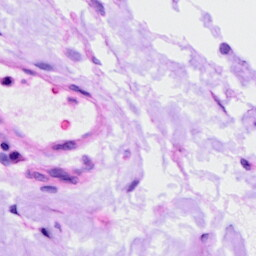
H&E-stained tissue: Ovarian